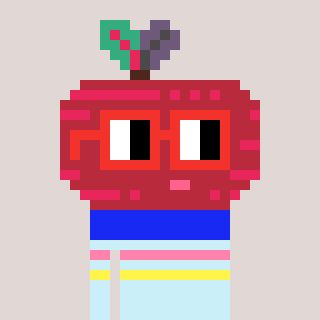
a pixel art character with square red glasses, a beet-shaped head and a cold-colored body on a warm background